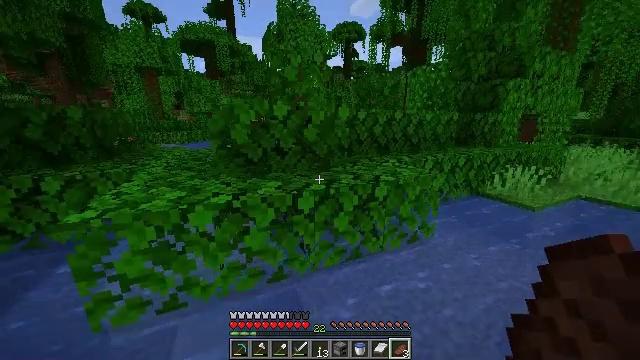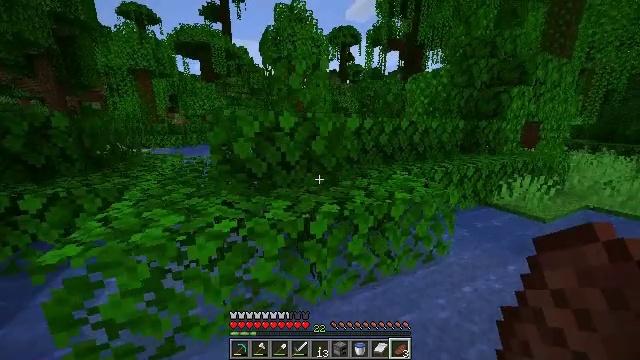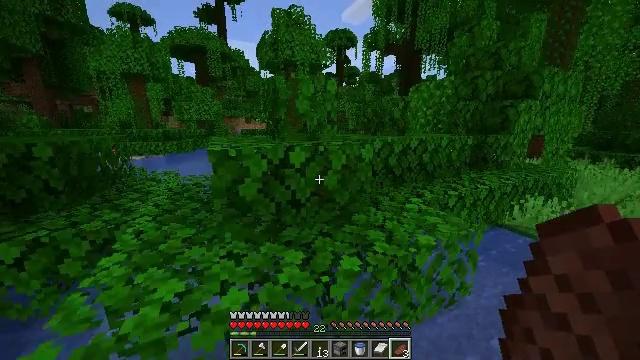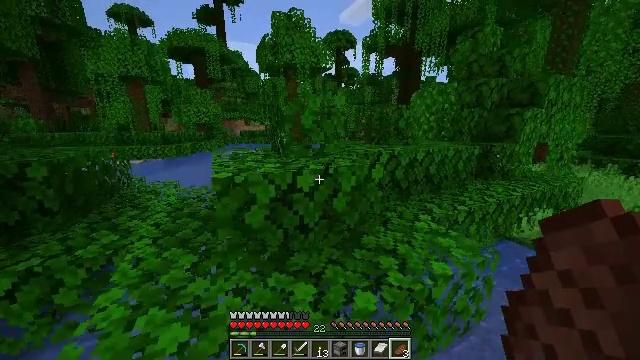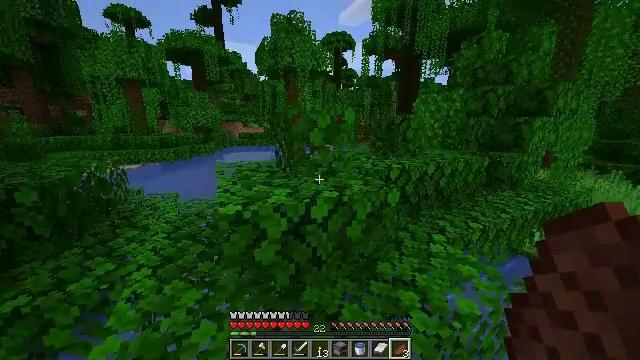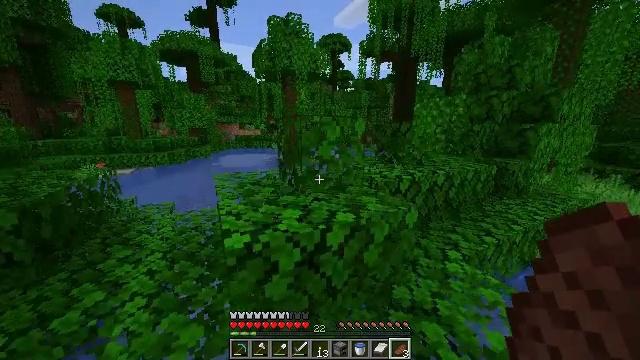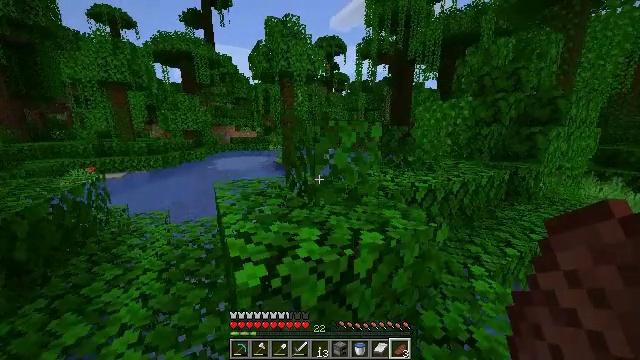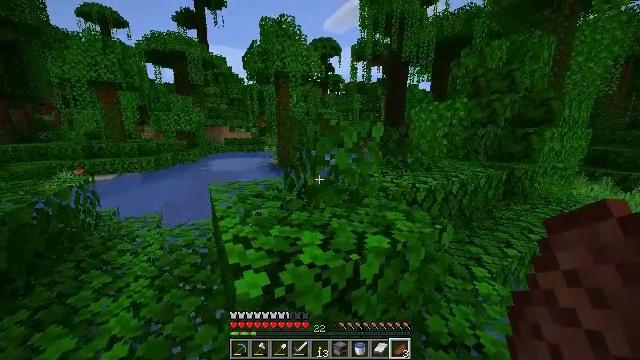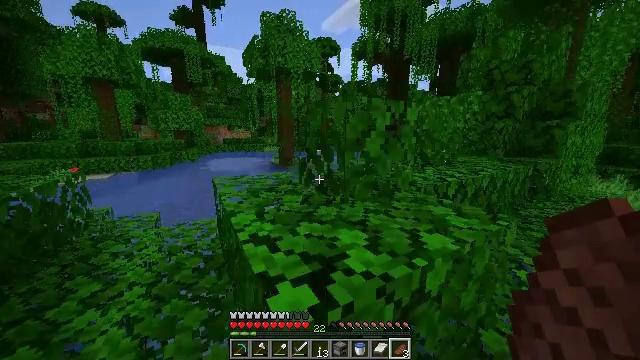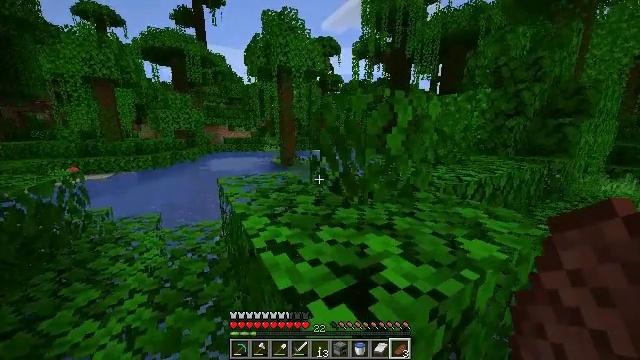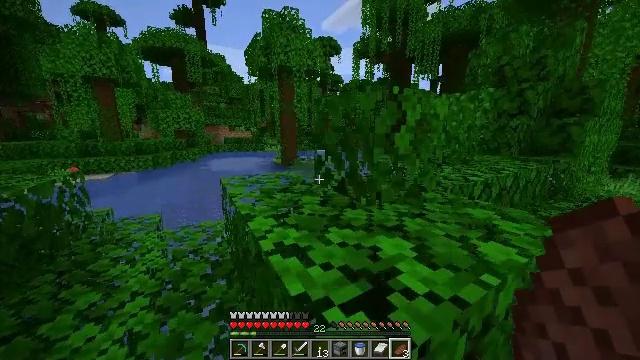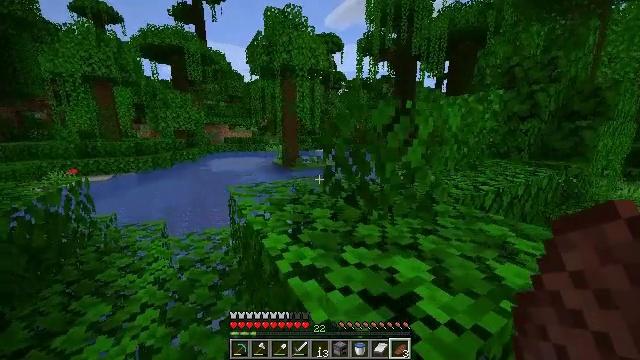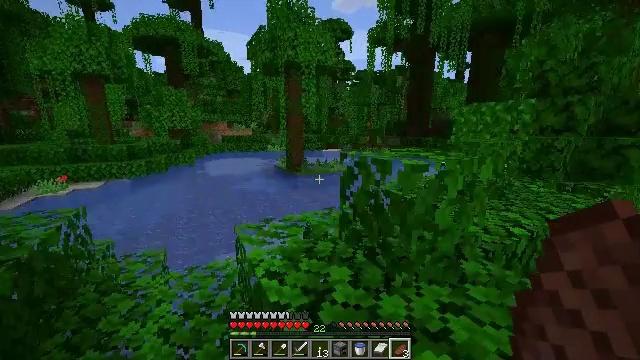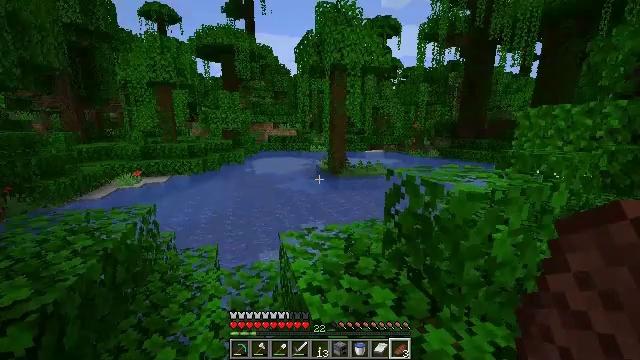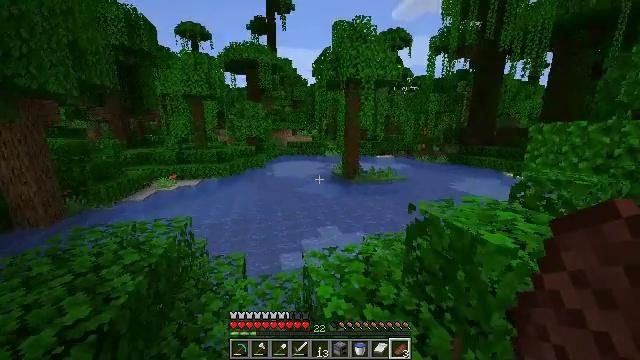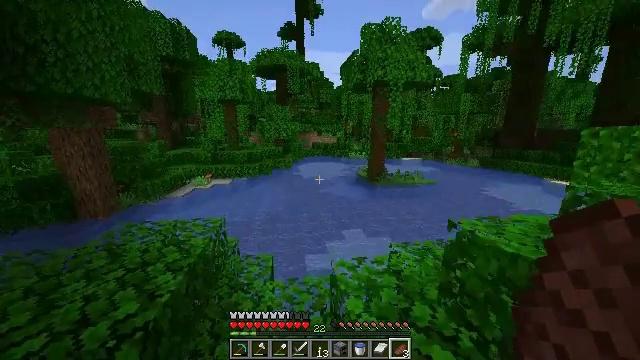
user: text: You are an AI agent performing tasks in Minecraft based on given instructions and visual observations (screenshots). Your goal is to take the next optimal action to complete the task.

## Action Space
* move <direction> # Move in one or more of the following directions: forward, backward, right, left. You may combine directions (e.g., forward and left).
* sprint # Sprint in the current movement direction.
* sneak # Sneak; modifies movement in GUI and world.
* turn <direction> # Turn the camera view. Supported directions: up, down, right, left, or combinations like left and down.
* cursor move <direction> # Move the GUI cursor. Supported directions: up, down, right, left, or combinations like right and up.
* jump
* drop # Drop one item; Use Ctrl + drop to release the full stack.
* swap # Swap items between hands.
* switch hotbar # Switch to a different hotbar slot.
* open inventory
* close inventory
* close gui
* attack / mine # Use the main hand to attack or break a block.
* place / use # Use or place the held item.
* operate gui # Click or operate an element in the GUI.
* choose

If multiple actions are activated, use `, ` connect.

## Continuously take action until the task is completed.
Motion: motion action
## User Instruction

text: Harvest melon from the farm.
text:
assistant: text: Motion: move forward and move left, sprint, turn right, jump
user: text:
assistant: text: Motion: move forward and move left, sprint, turn right, jump
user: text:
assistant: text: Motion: move forward and move left, sprint, jump
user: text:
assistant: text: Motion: move forward and move left, sprint, jump
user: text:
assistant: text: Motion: move forward and move left, sprint, turn right, jump
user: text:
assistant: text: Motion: move forward and move left, sprint, turn right, jump
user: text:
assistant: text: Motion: move forward and move left, sprint, turn right, jump
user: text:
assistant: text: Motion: move forward and move left, sprint, jump
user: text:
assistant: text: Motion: move forward and move left, sprint, jump
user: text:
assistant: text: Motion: move forward and move left, sprint, jump
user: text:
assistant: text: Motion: move forward and move left, sprint, jump
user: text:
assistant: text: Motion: move forward and move left, sprint, turn left, jump
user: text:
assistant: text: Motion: move forward and move left, sprint, turn left, jump
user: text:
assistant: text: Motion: move forward and move left, sprint, turn left
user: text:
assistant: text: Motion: move forward and move left, sprint, turn left
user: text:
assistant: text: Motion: move forward and move left, sprint, turn left
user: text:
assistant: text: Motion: move forward and move left, sprint, turn left
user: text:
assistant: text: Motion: move forward and move left, sprint
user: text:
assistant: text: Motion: move forward and move left, sprint
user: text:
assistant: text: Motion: move forward and move left, sprint
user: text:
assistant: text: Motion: move forward, sprint, turn left
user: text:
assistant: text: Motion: move forward, sprint, turn left
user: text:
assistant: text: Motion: move forward, sprint, turn left
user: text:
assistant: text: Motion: move forward, sprint, turn left
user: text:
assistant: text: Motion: move forward, sprint, turn left
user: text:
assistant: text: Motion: move forward, sprint, turn left
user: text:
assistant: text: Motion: move forward, sprint, turn left
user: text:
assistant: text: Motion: move forward, sprint, turn left, jump
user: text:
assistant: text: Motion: move forward, sprint, turn left, jump
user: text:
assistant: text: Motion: move forward, sprint, jump